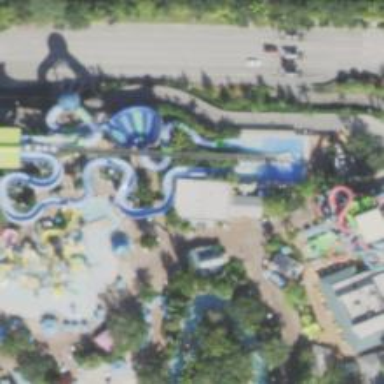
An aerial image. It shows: Water slide attraction.